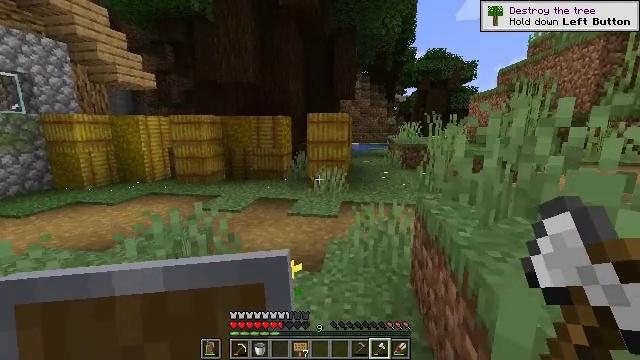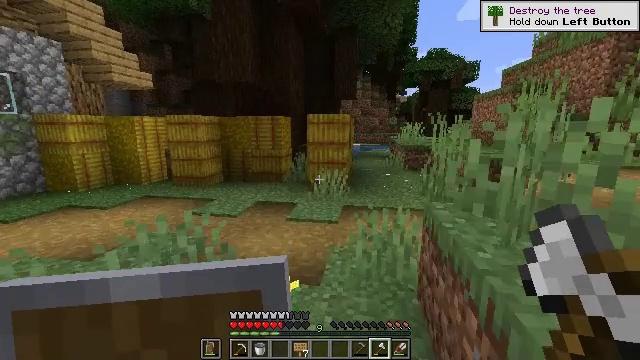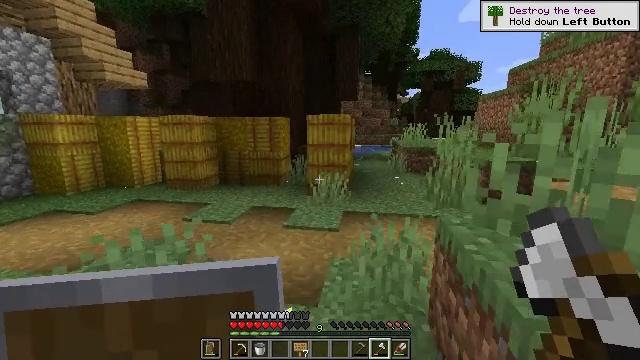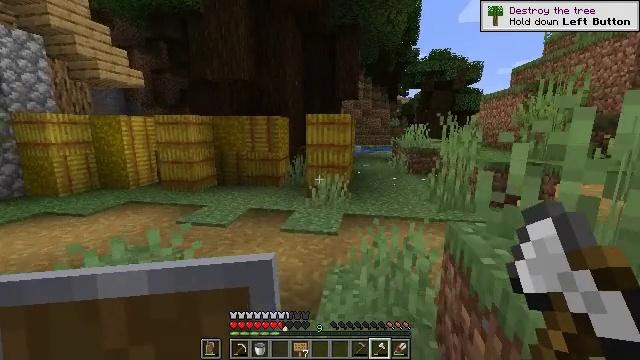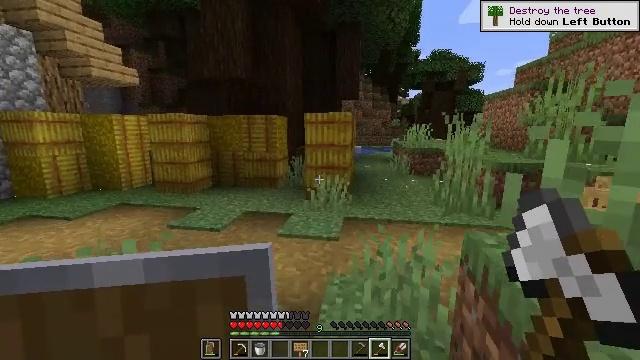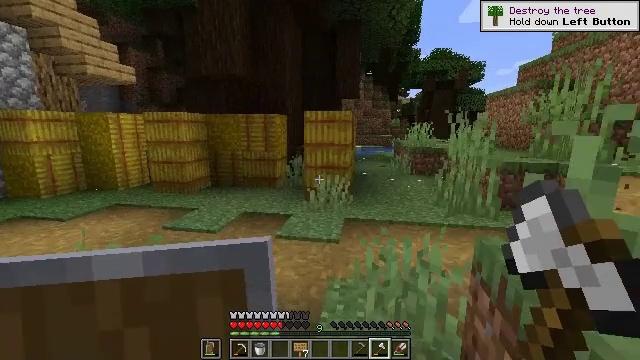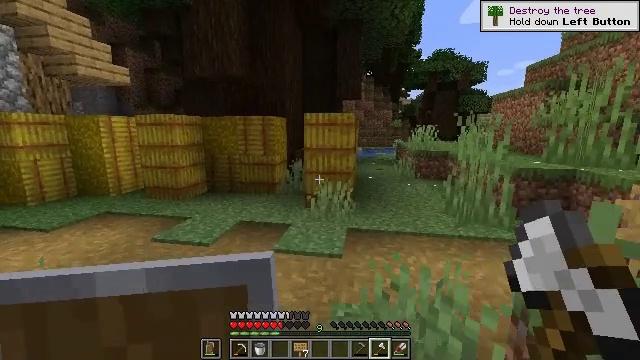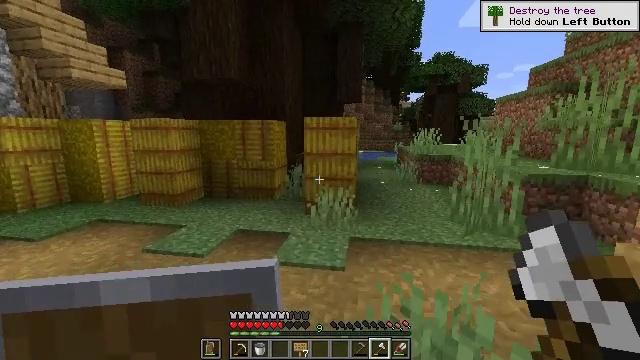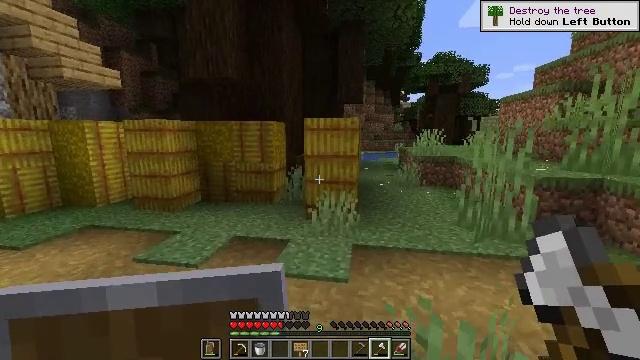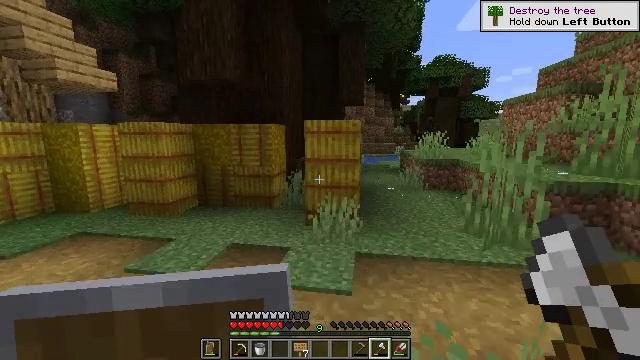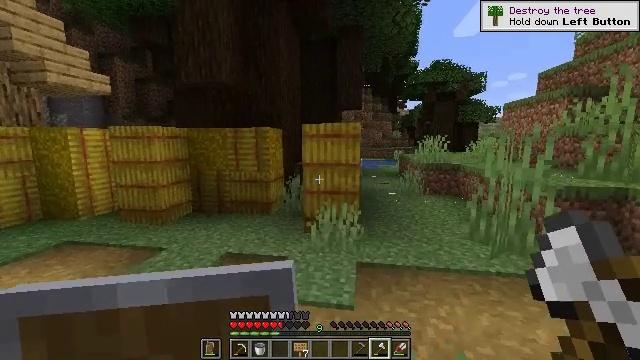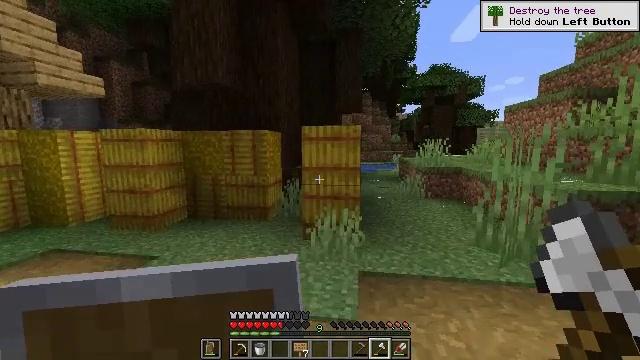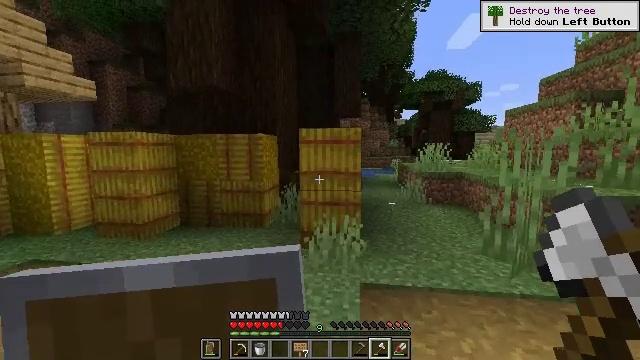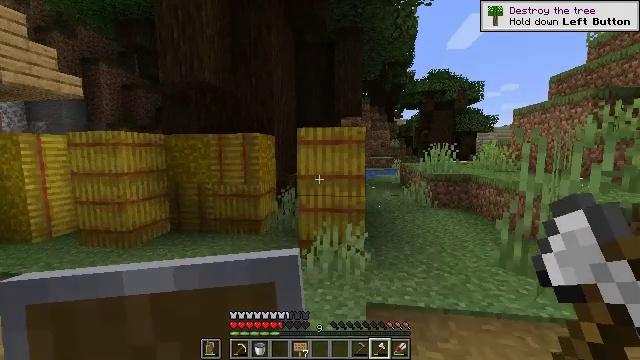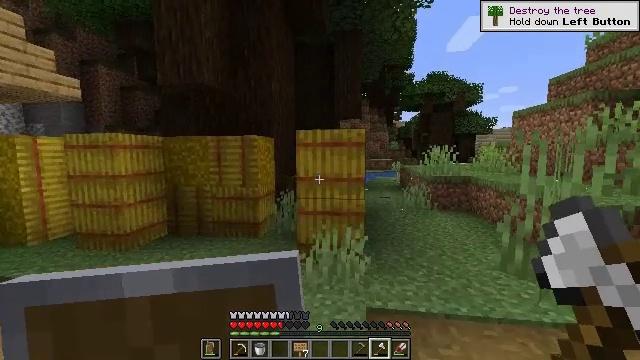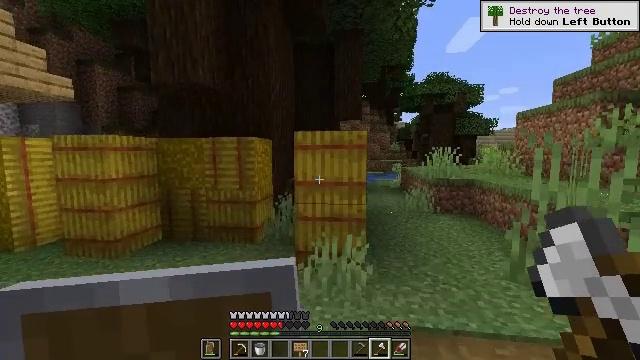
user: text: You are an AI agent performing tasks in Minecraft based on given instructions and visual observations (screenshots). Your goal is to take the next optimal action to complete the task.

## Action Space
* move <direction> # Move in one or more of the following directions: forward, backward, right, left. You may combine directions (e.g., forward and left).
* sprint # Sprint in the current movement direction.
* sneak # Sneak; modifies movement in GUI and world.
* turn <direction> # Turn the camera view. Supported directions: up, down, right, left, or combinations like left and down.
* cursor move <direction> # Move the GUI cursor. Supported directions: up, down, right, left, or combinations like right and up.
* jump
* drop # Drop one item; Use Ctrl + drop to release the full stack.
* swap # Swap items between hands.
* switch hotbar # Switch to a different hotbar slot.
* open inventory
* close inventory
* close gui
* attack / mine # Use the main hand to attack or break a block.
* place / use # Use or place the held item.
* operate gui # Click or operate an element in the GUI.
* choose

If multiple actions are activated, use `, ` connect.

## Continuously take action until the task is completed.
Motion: motion action
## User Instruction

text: Collect a hay block for crafting.
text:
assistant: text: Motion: move forward
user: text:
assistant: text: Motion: move forward
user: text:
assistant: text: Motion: move forward, sprint
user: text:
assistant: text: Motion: move forward, sprint
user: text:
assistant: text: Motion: move forward, sprint
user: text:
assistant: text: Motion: move forward, sprint
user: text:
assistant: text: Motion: move forward
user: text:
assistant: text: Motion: move forward
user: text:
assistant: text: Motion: move forward, sprint
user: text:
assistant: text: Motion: move forward, sprint
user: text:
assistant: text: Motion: move forward, sprint
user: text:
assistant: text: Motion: move forward, sprint, turn up
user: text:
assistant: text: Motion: move forward
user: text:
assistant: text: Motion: move forward
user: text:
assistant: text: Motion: move forward
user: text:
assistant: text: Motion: move forward
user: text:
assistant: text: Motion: move forward
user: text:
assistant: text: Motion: move forward
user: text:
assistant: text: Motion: move forward, attack / mine
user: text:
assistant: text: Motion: move forward, attack / mine
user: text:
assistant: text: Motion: move forward, attack / mine
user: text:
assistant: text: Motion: turn down, attack / mine
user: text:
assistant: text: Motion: turn down, attack / mine
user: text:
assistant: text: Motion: attack / mine
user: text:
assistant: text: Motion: attack / mine
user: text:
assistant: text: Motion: attack / mine
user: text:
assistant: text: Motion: attack / mine
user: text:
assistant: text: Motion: attack / mine
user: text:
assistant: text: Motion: attack / mine
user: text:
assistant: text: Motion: attack / mine